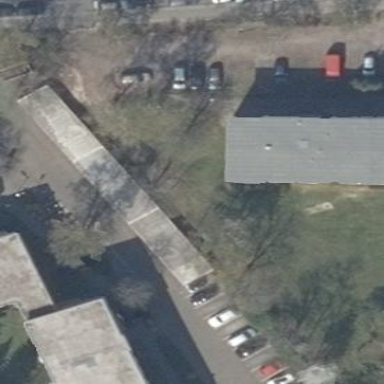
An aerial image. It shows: Group of garages.